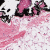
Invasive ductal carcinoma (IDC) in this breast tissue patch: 0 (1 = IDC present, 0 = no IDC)